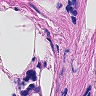
Metastatic tissue present: yes